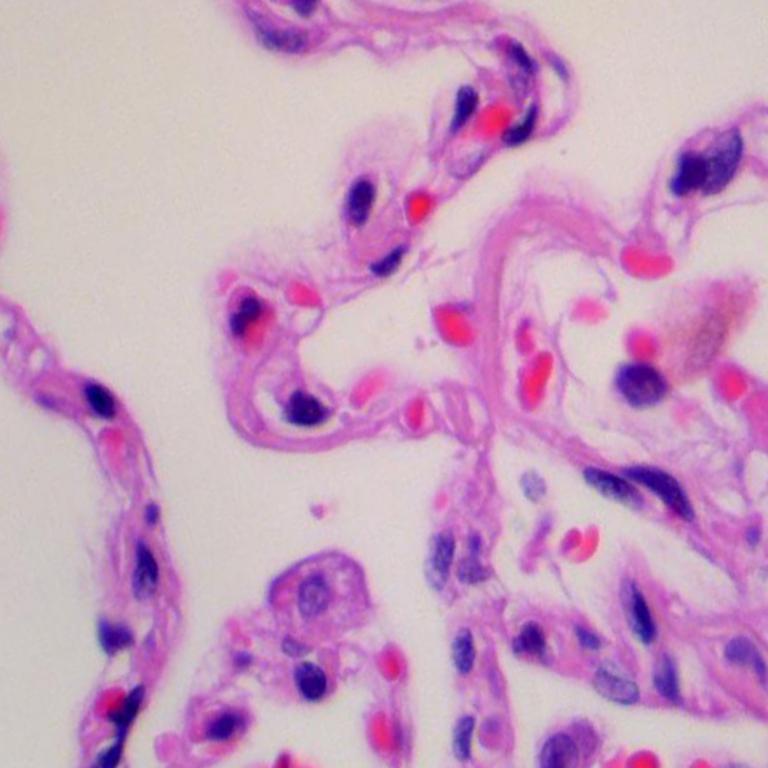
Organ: lung
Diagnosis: benign